RGB frame:
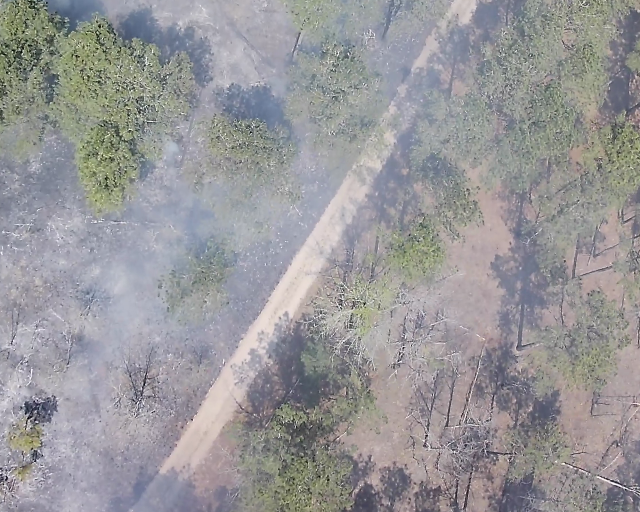
Thermal frame:
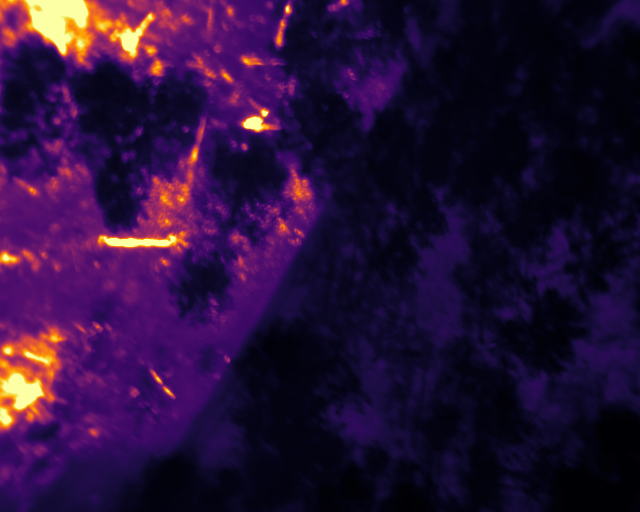
Captured: 2026-02-27 02:42:20
Pixels at or above 80 °C: 24742 (fraction of frame: 0.07551)